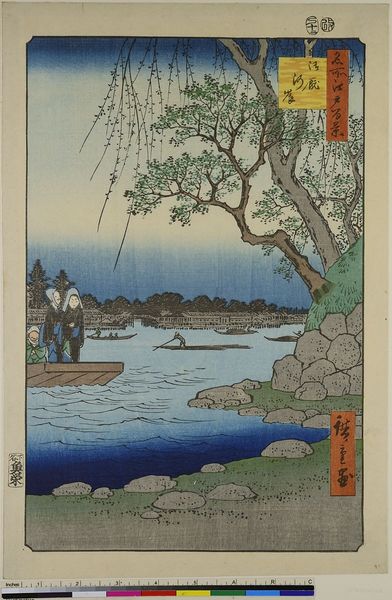
Titel: Das Oumaya Flussufer, Blatt 105 aus der Serie: 100 berühmte Ansichten von Edo
Künstler: Utagawa Hiroshige
Standort: Hamburg
Institution: Museum für Kunst und Gewerbe Hamburg
Schlagwörter: wasser, fluss, holzschnitt, stadtansicht, druckgraphik, druckgrafik, arabisch, verkehr, zeit, farbholzschnitt, schifffahrt, landschaften, landschaftsdarstellung, kurtisane, edo, reproduktionen, druckerzeugnisse, gewässer, ukiyo, hetäre, floß, sumidagawa, yotaka